Interaction volume radius: 10 \u00c5
Interaction volume height: 15 \u00c5
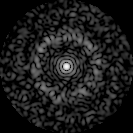
Disorder parameter: 0.8118